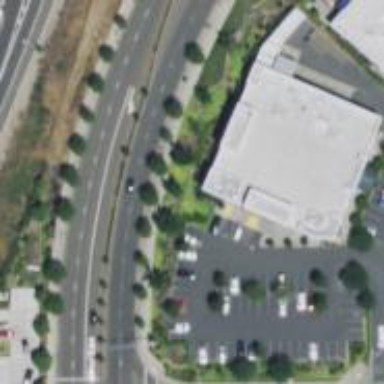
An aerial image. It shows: Building.